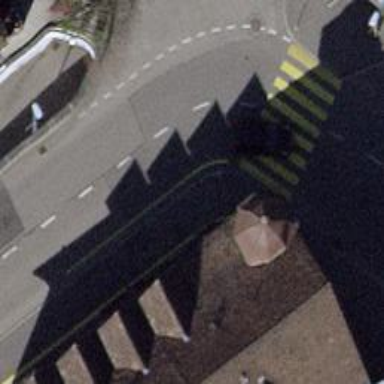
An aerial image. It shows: Taxi stand.